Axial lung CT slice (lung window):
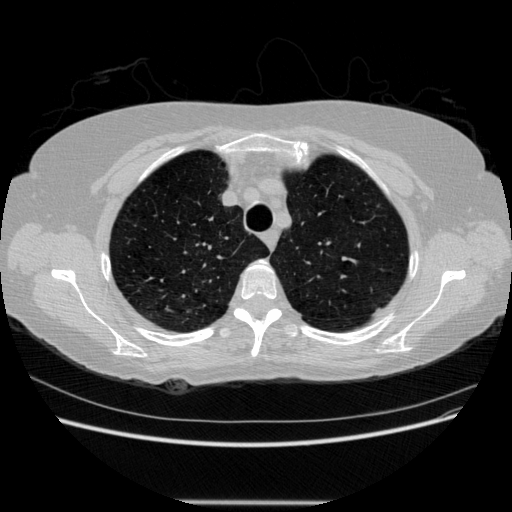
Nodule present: no